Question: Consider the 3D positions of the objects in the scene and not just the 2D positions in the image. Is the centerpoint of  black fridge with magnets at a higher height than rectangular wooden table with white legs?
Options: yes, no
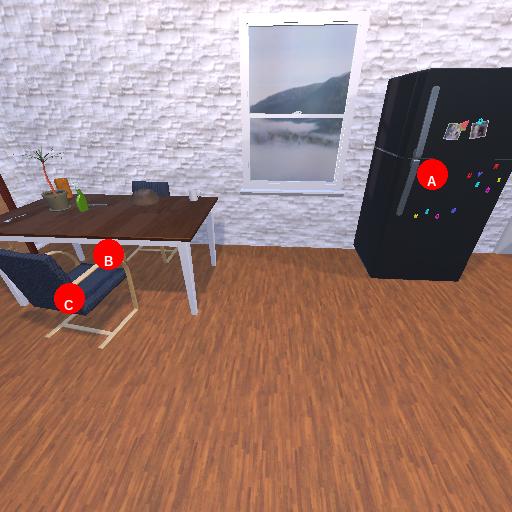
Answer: yes